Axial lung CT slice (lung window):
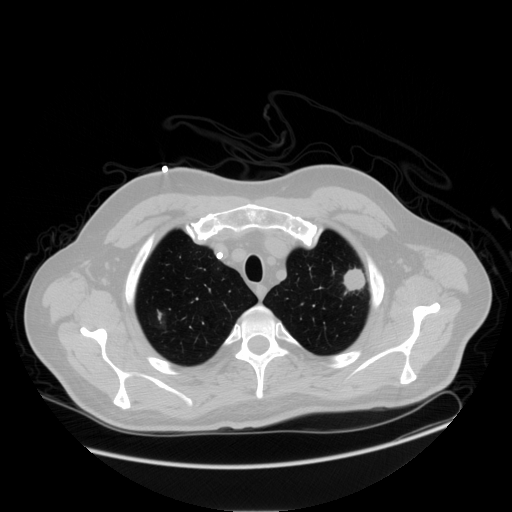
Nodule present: yes
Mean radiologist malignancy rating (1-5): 4.25